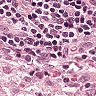
Metastatic tissue present: no